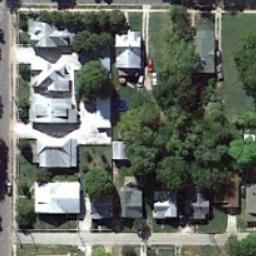
Label: residential